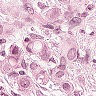
Metastatic tissue present: yes